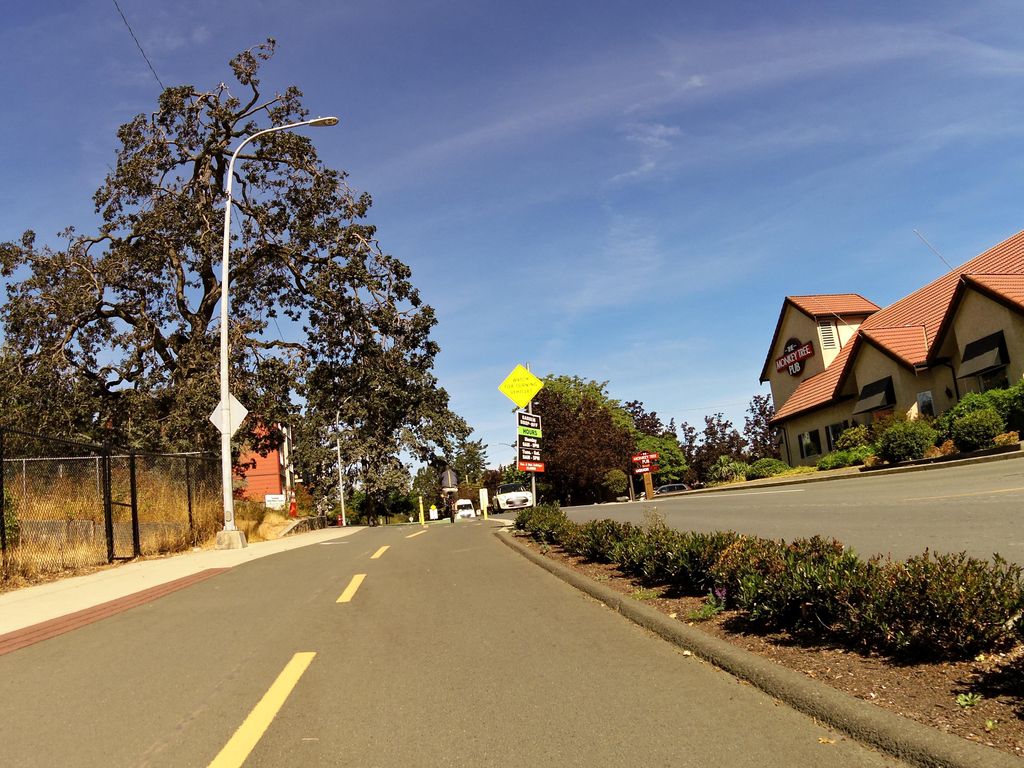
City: victoria